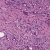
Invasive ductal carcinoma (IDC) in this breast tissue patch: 1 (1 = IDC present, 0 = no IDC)